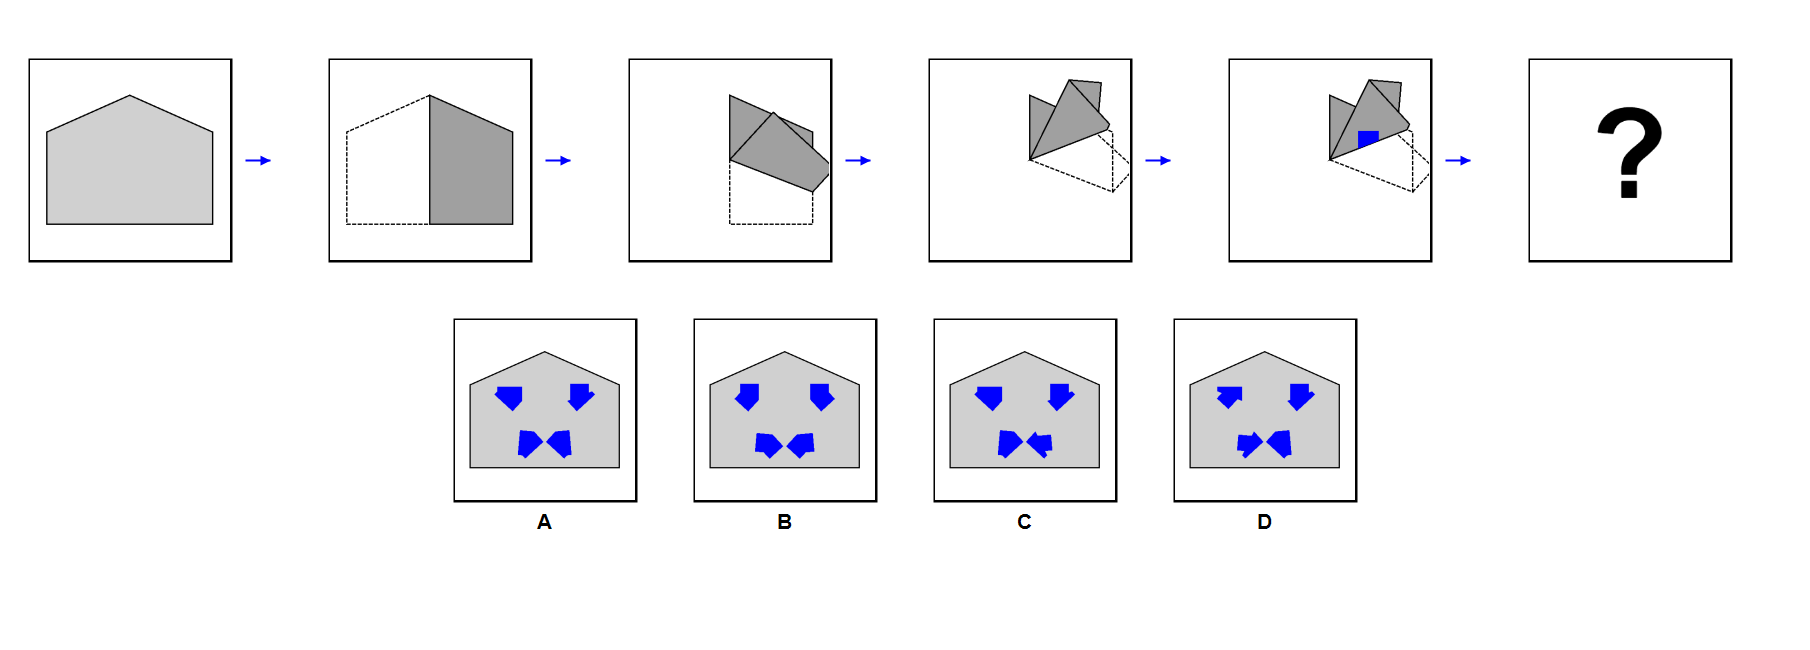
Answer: B